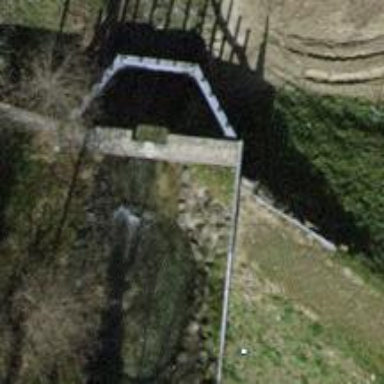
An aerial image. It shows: Fence.